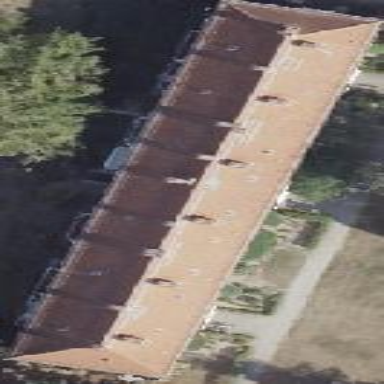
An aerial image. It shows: Hipped roof apartment building.